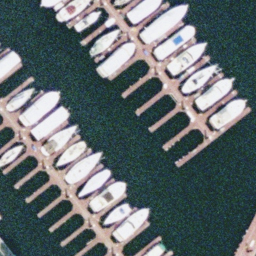
Label: harbor